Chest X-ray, AP view. Patient: 76 years old, sex F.
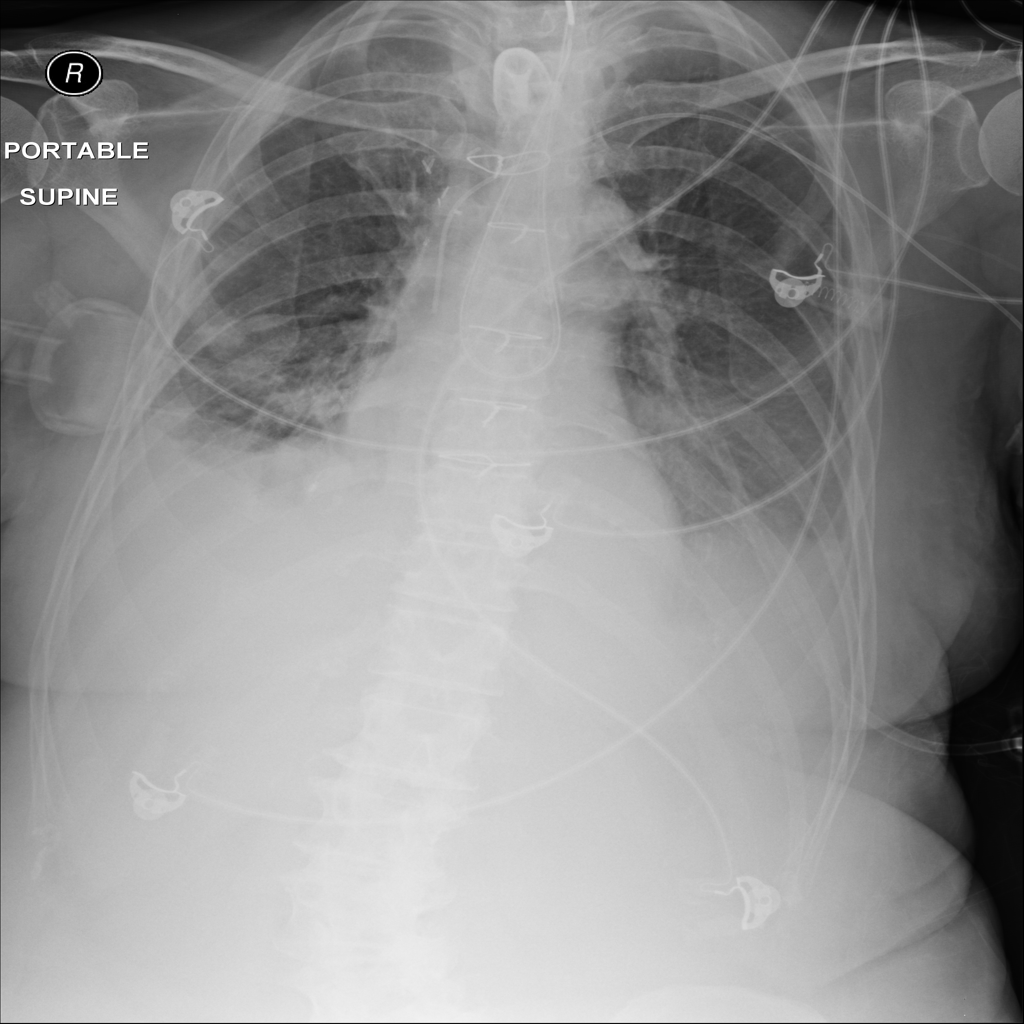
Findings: No Finding